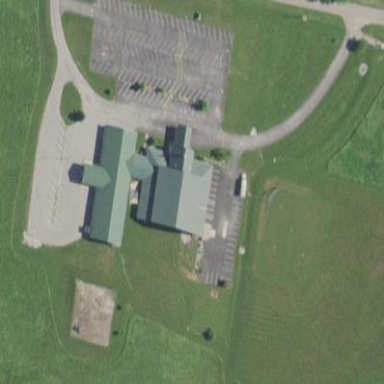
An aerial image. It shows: Building serving as place of worship.